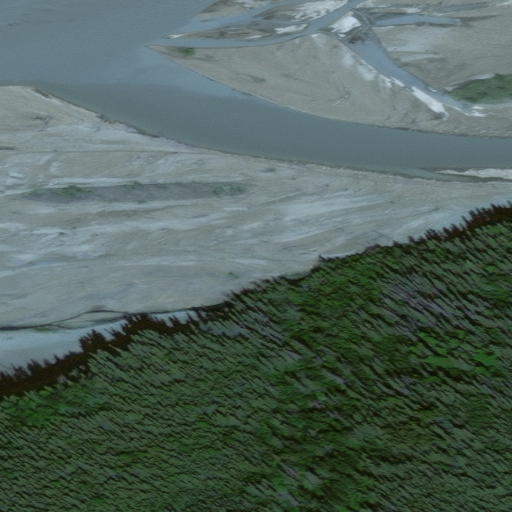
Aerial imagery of valley in Alaska named Kaufman Gulch containing only unknown